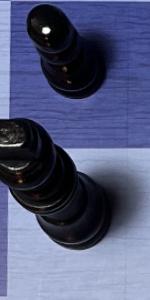
Label: King_Black